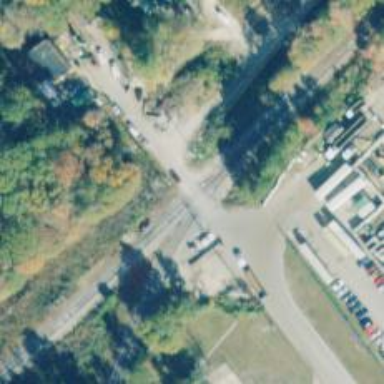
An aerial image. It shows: Railway level crossing.